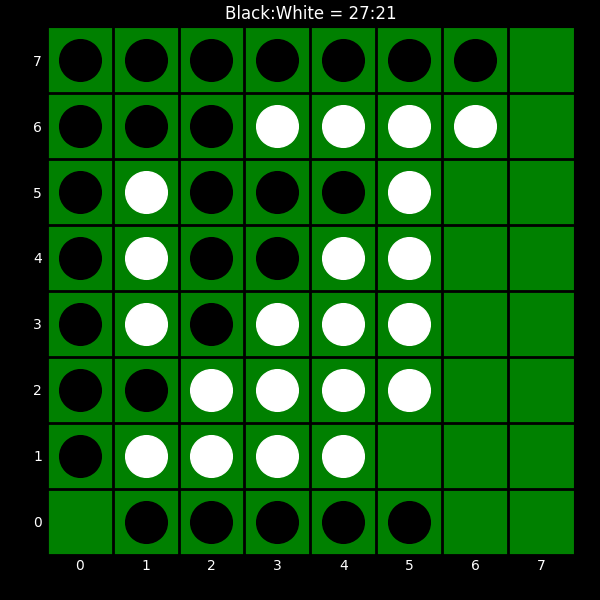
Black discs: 27
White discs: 21